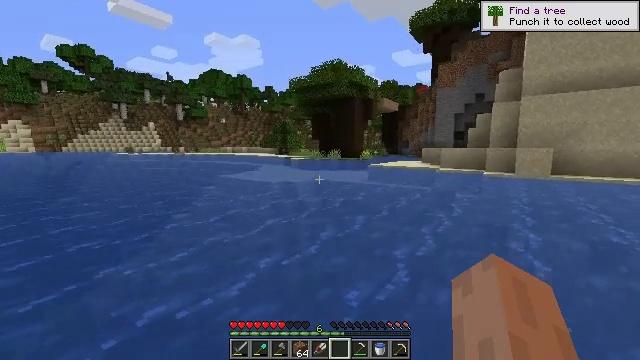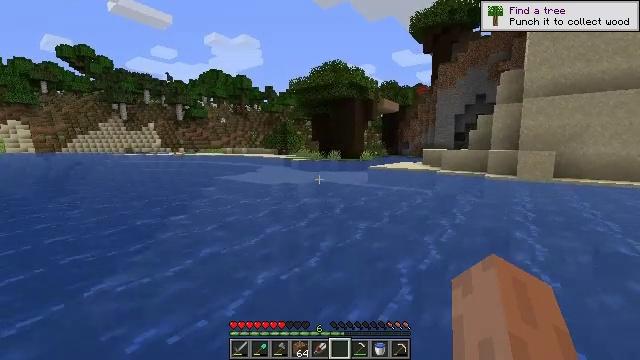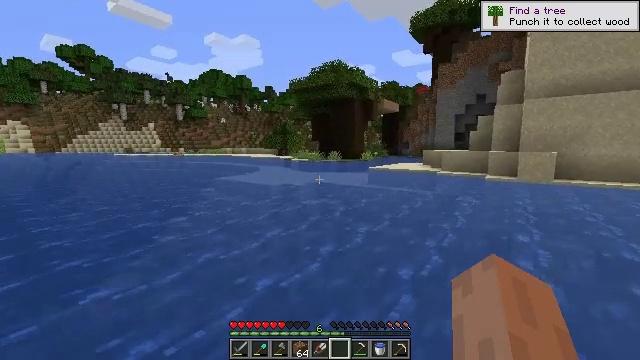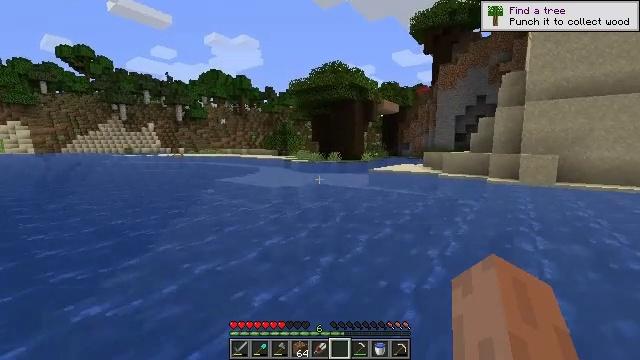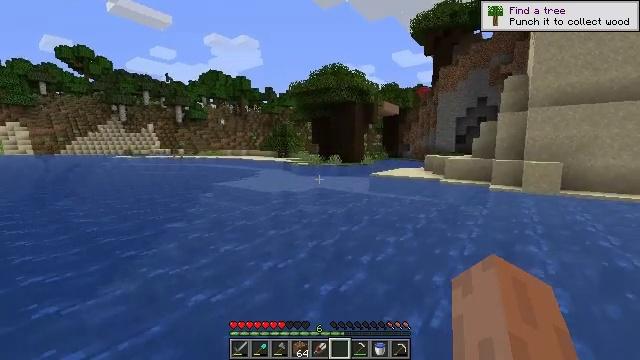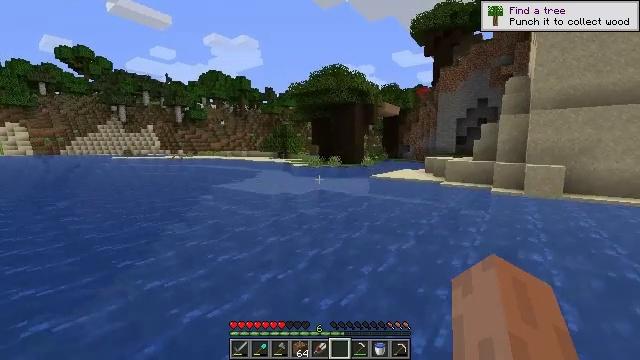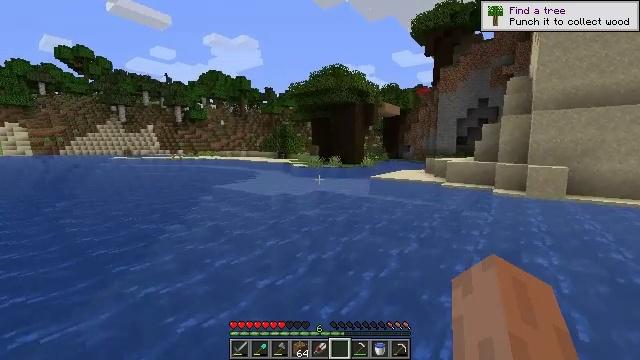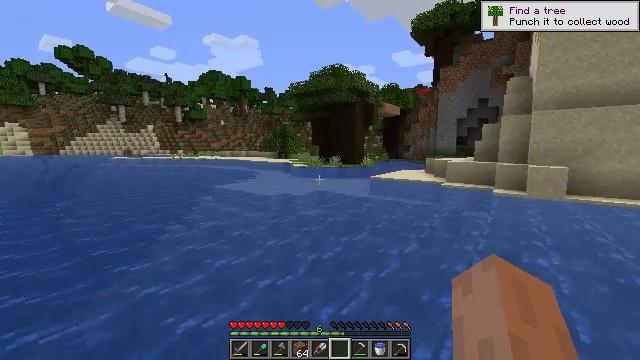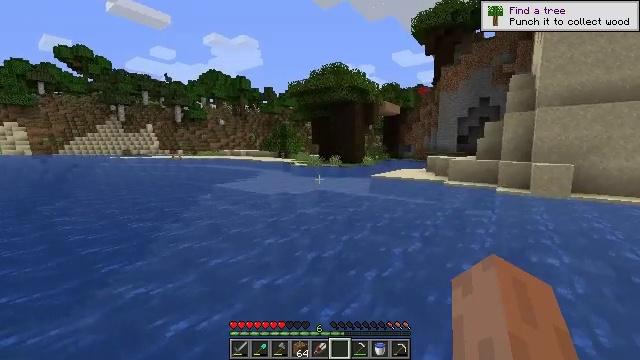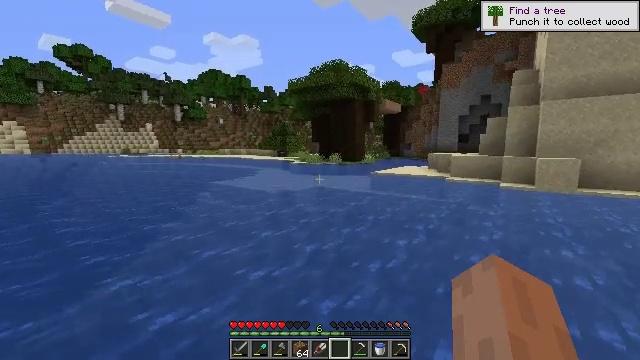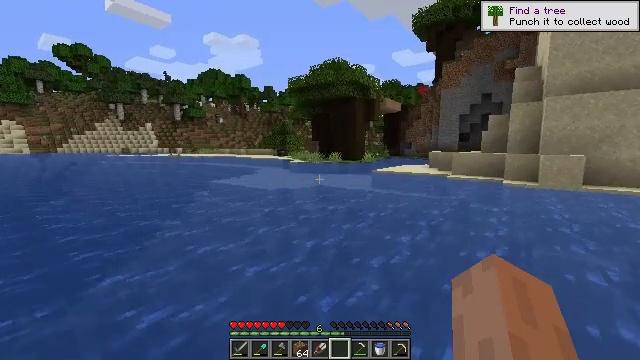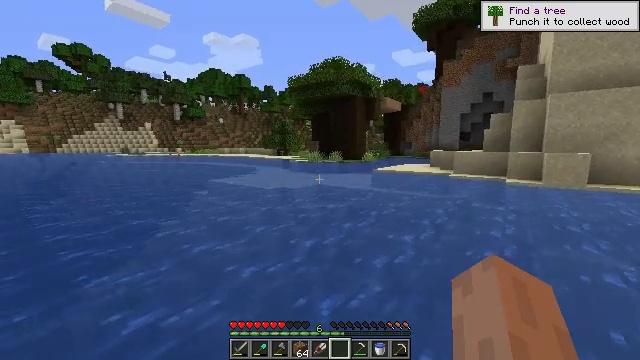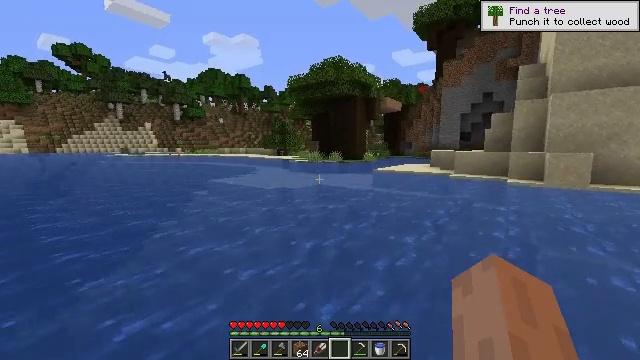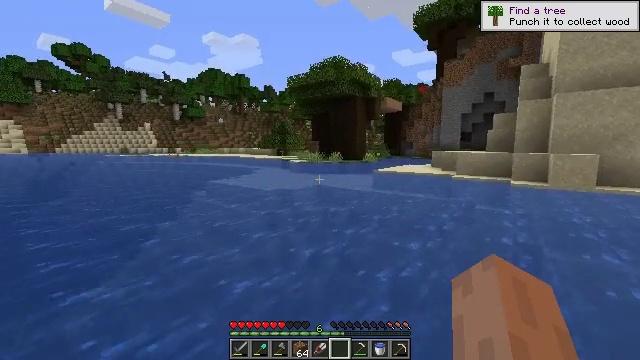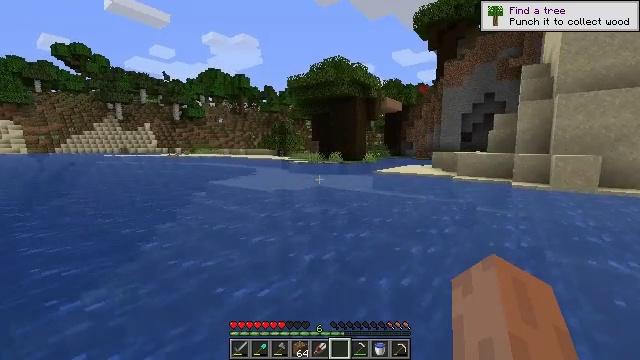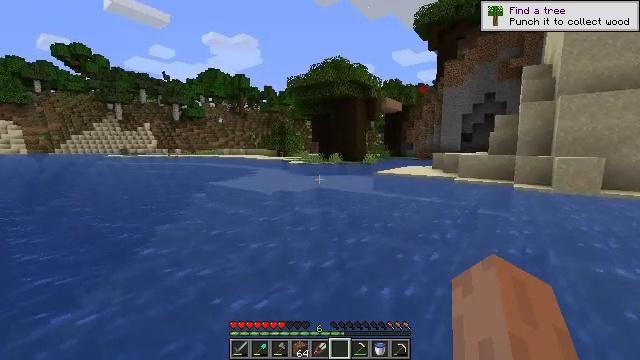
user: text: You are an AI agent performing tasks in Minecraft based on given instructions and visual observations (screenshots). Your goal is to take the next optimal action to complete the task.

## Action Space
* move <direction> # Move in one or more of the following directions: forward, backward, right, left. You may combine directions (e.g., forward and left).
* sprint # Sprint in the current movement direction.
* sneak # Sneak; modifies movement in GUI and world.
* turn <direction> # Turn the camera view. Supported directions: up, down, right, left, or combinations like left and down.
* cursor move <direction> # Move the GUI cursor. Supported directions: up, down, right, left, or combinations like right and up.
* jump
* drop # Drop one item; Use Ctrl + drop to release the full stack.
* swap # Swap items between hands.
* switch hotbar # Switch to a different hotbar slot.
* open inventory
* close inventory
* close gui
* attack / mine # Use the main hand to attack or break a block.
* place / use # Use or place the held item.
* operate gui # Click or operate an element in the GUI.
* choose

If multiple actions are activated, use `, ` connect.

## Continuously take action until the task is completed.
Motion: motion action
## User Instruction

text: Gather dark oak log for crafting.
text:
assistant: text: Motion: move forward, jump
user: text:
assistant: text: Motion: move forward, jump
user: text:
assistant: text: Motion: move forward, jump
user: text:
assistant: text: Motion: move forward, jump
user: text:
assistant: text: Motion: move forward, jump
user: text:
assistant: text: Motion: move forward, jump
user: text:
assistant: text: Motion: move forward, jump
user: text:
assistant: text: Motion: move forward, jump
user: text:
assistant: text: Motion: move forward, jump
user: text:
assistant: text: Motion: move forward, jump
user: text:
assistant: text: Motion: move forward, jump
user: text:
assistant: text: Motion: move forward, jump
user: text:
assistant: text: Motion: move forward, jump
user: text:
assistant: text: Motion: move forward, jump
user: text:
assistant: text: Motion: move forward, jump
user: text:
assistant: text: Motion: move forward, jump
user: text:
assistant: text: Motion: move forward, jump
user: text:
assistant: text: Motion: move forward, jump
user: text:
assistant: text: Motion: move forward, jump
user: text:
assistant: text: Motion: move forward, jump
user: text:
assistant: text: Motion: move forward, jump
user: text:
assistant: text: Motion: move forward, jump
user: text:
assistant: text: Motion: move forward, jump
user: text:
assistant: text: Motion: move forward, jump
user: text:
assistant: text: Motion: move forward, jump
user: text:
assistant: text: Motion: move forward, jump
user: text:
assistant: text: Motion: move forward, jump
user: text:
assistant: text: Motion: move forward, jump
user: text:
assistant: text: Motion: move forward, jump
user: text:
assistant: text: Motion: move forward, jump